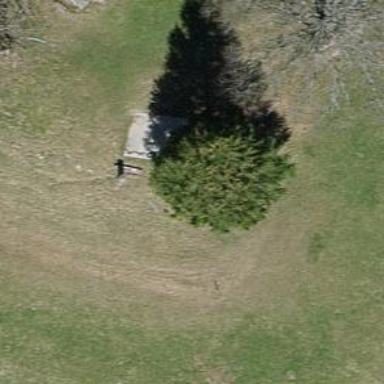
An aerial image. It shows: Evergreen needle-leaved tree.